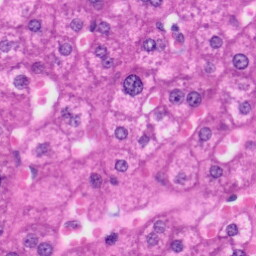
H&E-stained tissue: Liver